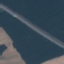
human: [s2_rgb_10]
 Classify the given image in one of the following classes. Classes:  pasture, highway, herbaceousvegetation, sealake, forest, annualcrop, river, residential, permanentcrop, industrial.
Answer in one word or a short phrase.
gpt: Highway